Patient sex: F
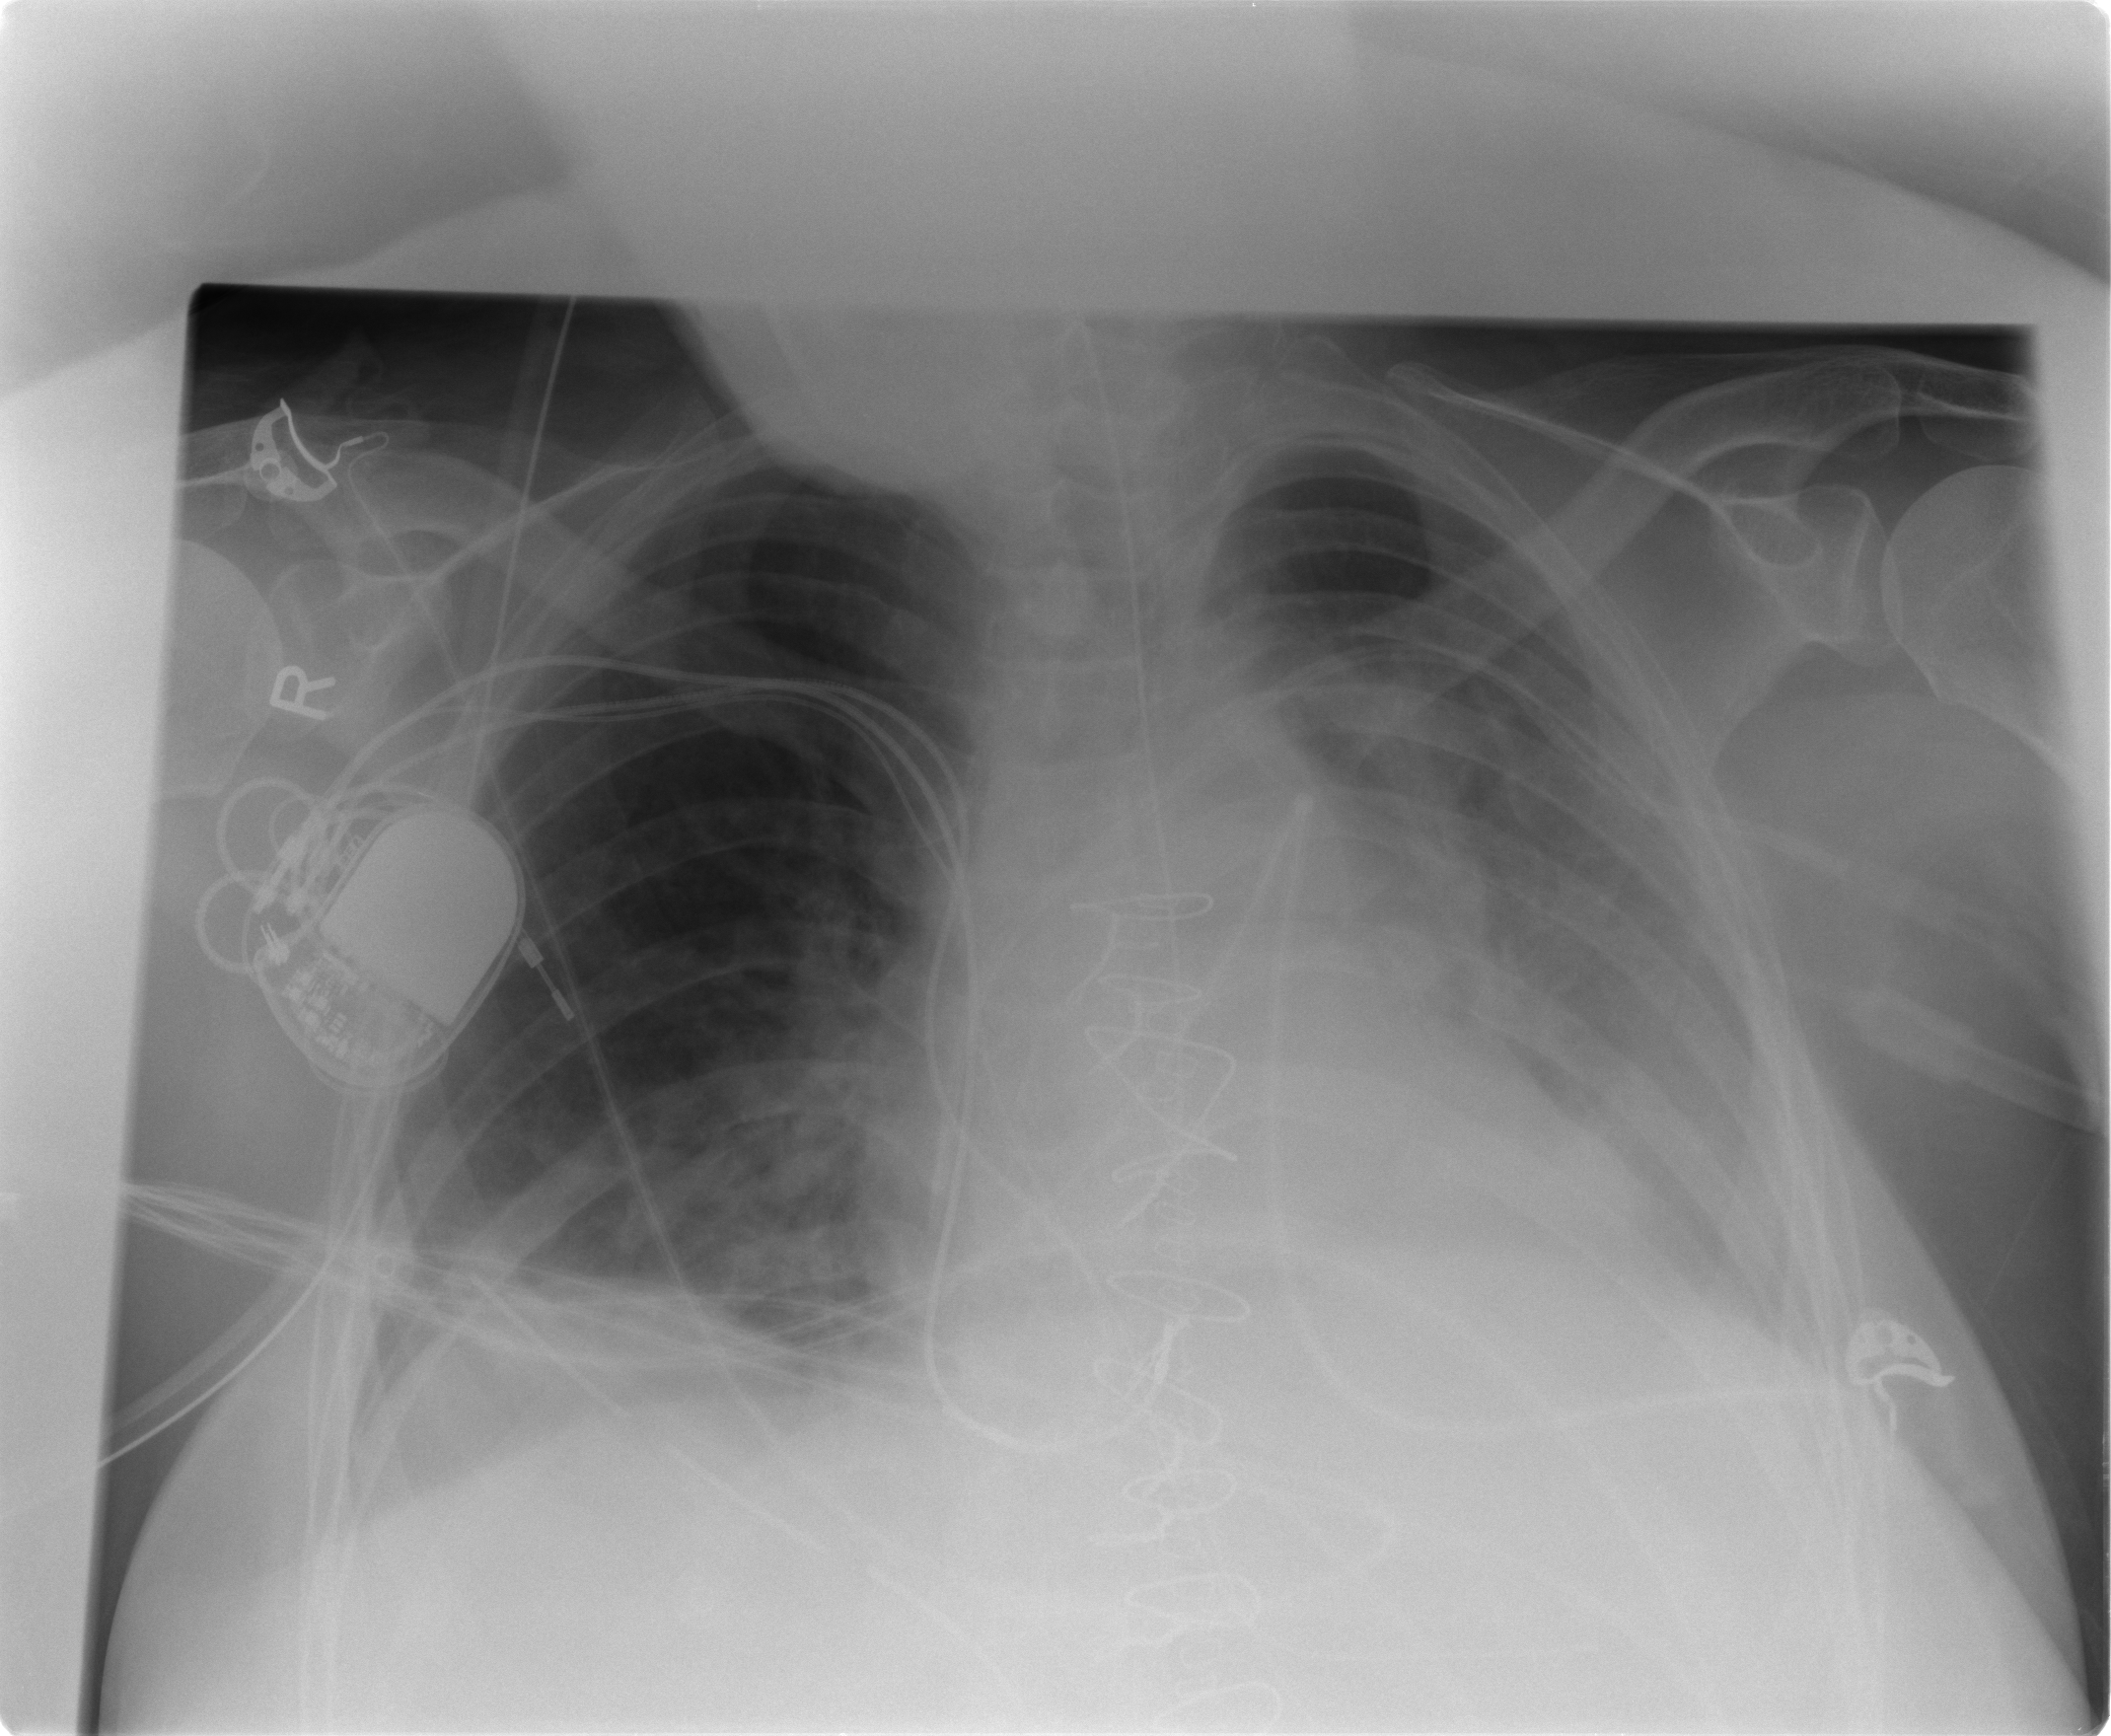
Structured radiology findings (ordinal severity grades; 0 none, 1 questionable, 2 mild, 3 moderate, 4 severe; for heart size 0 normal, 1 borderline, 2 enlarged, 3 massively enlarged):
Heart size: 1
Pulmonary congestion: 2
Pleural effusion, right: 0
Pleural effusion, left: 2
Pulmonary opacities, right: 2
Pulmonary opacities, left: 3
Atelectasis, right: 2
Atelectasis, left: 2